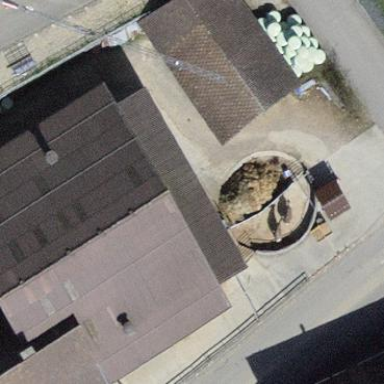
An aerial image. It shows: Building with tiled roof.